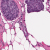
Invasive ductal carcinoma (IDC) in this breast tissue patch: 0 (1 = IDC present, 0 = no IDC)